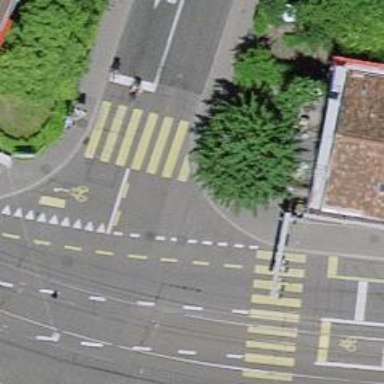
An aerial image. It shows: Crossing with traffic signals.